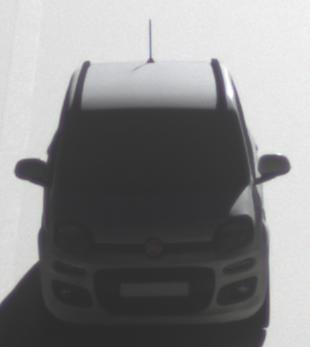
Make: Fiat
Model: Panda 1.2 8V
Detailed model: Panda (312)
Model produced from: 2013/02
Model produced until: 2013/12
Doors: 5
Color: white
Road condition: dry road
Daytime: sunrise or sunset
Contrast: high contrast